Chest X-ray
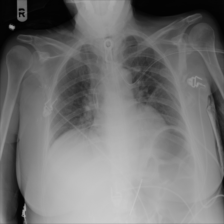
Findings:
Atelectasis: negative
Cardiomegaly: negative
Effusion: negative
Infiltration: negative
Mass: negative
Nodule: negative
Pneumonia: negative
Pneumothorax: negative
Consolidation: negative
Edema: negative
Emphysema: negative
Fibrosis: negative
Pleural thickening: negative
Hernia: negative